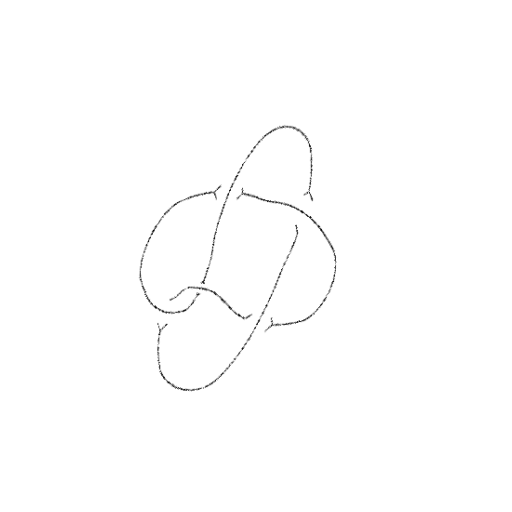
Crossing number: 5